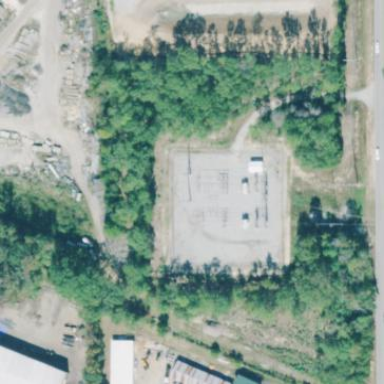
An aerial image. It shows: Distribution power substation secured by fence.